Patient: sex M, age 35
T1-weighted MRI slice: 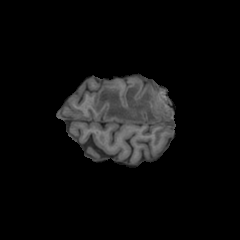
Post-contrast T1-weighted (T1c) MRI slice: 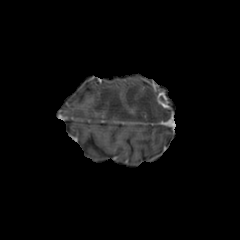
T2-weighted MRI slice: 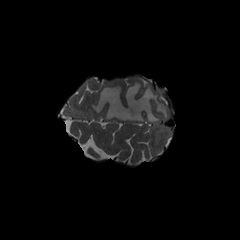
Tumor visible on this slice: yes
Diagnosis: Glioblastoma, IDH-wildtype
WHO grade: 4